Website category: auto
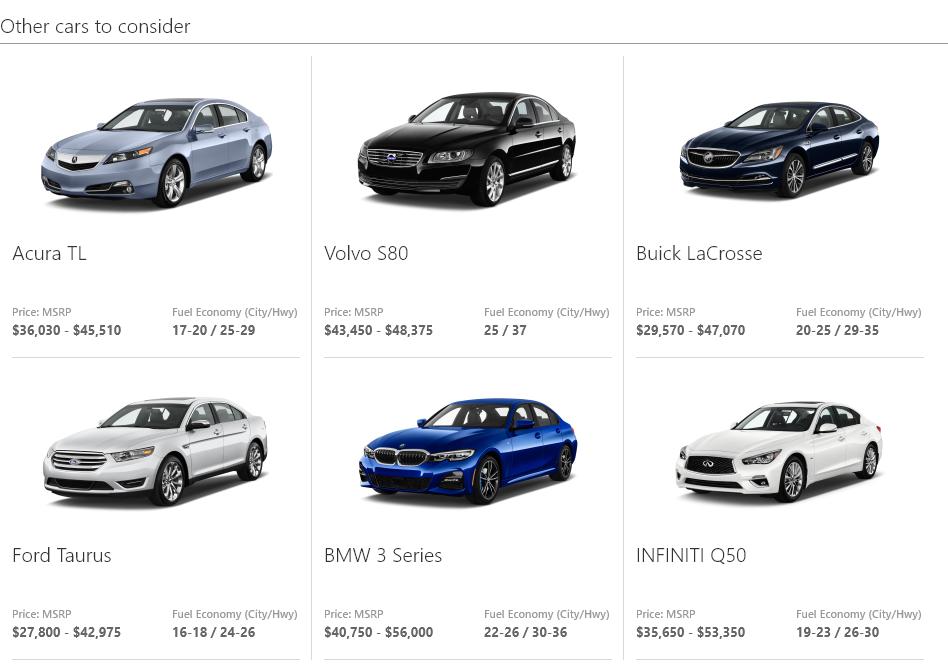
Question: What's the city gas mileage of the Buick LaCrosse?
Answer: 20-25

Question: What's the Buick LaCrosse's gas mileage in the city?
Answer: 20-25

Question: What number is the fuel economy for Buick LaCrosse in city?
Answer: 20-25

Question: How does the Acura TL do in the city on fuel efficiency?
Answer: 17-20

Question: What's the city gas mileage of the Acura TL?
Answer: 17-20

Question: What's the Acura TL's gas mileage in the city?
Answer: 17-20

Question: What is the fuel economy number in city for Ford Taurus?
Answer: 16-18

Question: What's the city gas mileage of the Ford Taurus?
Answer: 16-18

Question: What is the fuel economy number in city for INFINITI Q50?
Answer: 19-23

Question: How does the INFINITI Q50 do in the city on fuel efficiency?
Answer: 19-23

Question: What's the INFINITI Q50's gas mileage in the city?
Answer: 19-23

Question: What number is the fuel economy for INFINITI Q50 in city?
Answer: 19-23

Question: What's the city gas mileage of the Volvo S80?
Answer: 25

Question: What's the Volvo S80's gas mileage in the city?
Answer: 25

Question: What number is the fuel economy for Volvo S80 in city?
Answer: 25

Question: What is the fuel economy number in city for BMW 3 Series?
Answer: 22-26

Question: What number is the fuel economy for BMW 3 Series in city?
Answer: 22-26

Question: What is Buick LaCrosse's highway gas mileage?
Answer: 29-35

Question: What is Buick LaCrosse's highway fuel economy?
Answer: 29-35

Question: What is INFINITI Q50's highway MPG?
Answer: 26-30

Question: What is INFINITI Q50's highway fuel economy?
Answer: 26-30

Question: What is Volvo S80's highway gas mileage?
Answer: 37

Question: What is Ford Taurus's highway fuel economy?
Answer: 24-26

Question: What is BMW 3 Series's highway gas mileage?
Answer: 30-36

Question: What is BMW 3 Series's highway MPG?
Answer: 30-36

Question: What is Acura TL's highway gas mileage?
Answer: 25-29

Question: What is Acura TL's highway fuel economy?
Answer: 25-29

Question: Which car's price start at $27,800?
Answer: Ford Taurus

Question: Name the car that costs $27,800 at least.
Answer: Ford Taurus

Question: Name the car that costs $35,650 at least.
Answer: INFINITI Q50

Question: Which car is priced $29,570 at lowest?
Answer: Buick LaCrosse

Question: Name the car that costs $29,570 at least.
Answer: Buick LaCrosse

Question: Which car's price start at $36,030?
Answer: Acura TL

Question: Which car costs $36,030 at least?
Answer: Acura TL

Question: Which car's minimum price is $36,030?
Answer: Acura TL

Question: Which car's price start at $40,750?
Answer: BMW 3 Series

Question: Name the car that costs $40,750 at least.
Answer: BMW 3 Series

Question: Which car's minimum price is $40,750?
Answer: BMW 3 Series

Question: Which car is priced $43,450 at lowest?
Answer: Volvo S80

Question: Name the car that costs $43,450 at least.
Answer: Volvo S80

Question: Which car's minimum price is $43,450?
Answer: Volvo S80

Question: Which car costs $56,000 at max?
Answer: BMW 3 Series

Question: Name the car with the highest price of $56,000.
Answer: BMW 3 Series

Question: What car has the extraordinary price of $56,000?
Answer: BMW 3 Series

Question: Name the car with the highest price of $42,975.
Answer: Ford Taurus

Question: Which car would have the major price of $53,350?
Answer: INFINITI Q50

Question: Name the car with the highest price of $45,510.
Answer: Acura TL

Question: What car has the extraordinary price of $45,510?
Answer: Acura TL

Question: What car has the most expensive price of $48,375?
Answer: Volvo S80

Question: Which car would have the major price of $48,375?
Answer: Volvo S80

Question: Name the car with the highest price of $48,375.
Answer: Volvo S80

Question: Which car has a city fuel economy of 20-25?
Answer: Buick LaCrosse

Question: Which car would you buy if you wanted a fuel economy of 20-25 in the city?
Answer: Buick LaCrosse

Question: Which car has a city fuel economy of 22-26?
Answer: BMW 3 Series

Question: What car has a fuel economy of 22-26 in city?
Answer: BMW 3 Series

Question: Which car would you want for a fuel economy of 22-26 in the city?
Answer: BMW 3 Series

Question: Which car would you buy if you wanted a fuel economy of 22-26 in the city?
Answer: BMW 3 Series

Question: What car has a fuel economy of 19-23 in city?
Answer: INFINITI Q50

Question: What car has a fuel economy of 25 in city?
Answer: Volvo S80

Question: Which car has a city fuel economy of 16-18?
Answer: Ford Taurus

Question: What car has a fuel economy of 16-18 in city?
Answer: Ford Taurus

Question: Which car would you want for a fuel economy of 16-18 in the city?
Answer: Ford Taurus

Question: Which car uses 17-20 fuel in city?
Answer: Acura TL

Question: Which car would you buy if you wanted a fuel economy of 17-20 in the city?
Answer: Acura TL